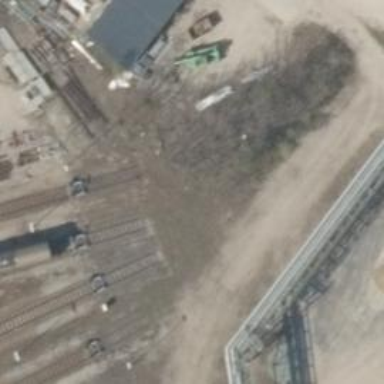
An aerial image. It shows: Railway yard used for servicing trains.